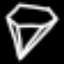
Label: diamond